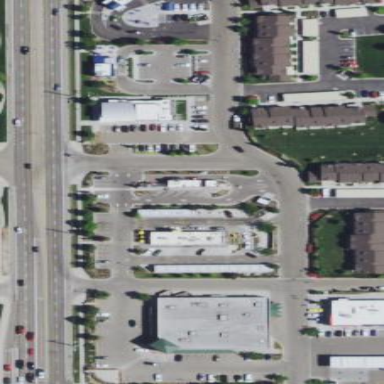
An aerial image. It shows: Retail area.